Question: So I have a view pager implemented like this

In the main view I have button at the top right of the screen thats similar to a navigation bar. When I click it or swipe it I want it to disappear and when it refocuses on the main screen I want it to appear again. I've been trying it for hours and have had no luck.
I know I need to use 'setVisibility(View.GONE)/VISIBLE' I just keep getting null pointers or the image just wont change.
Ive implemented 'OnPageChangeListener()' and tried using otto events to change the button state as well, but the event is never being received.
In short the main goal is to be able to interact with elements on any view not visibly shown in the ViewPager
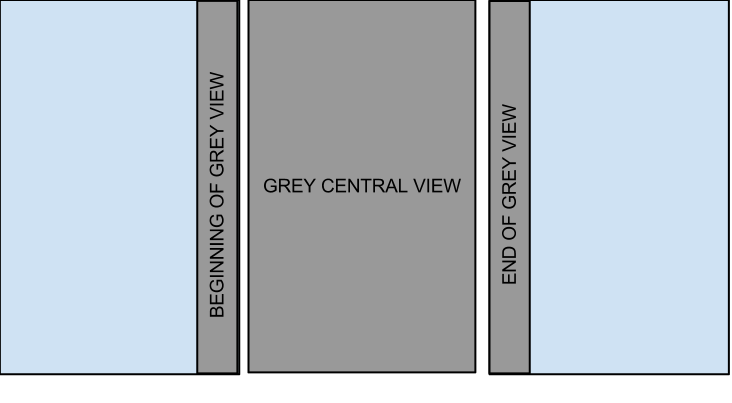
Answer: try to use 'ArrayList<Fragment>' and when you are in 'OnPageChangeListener()', do things which you want to do with previous and next Fragments.